Field crop: tomato
Growth stage: 1
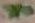
Species: solanum